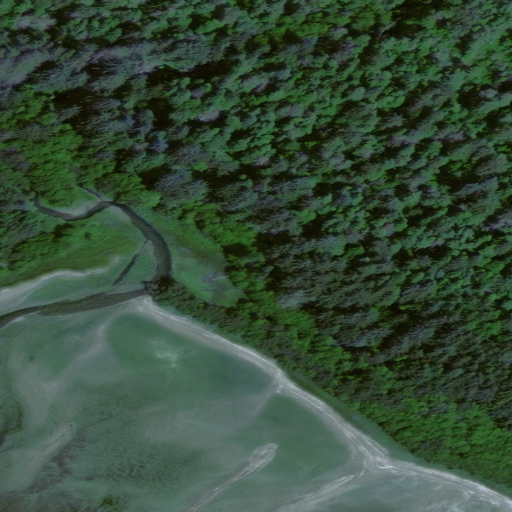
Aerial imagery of cape in Alaska named Middle Point containing only unknown